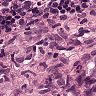
Metastatic tissue present: yes